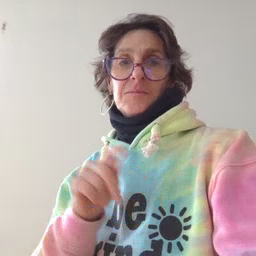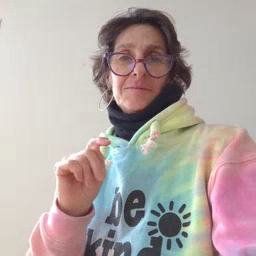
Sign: potty